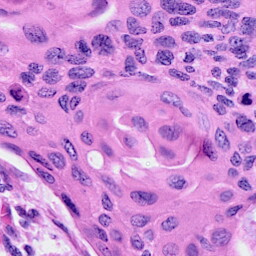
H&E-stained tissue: Cervix